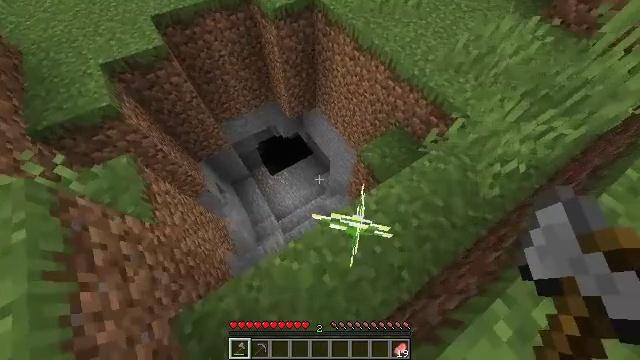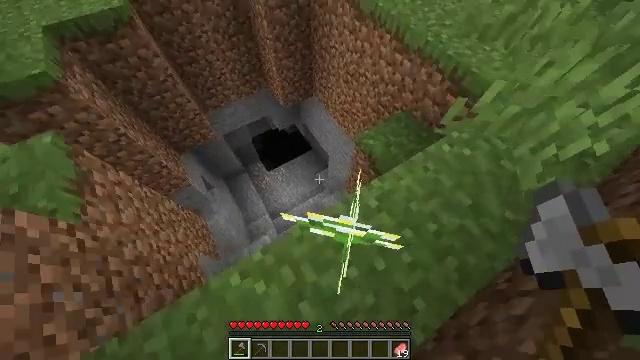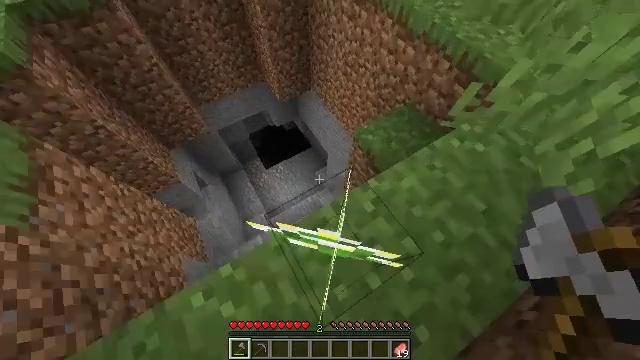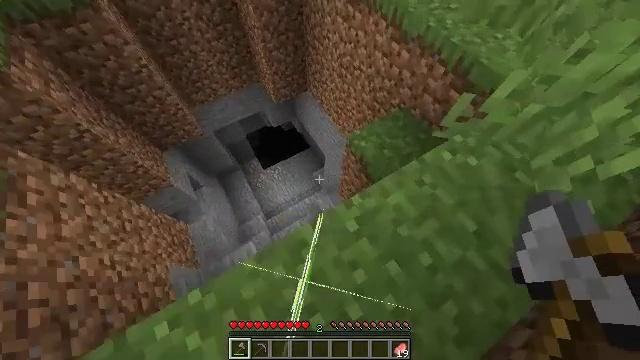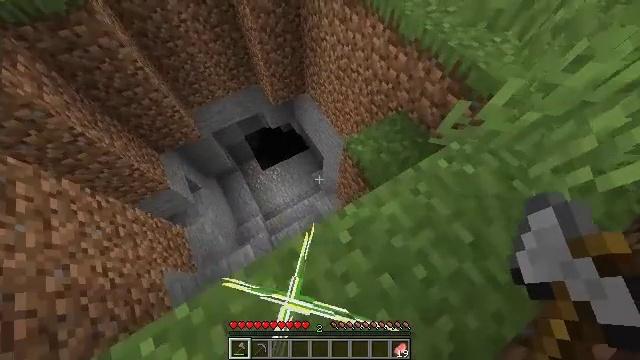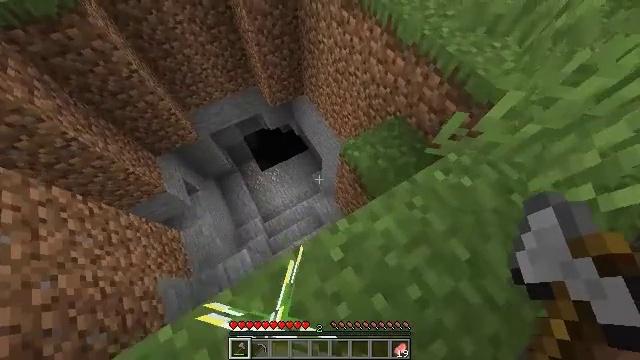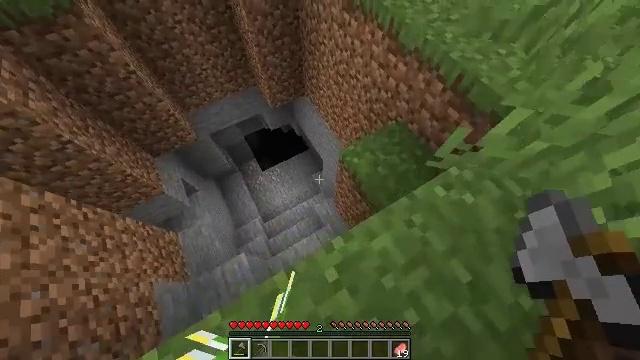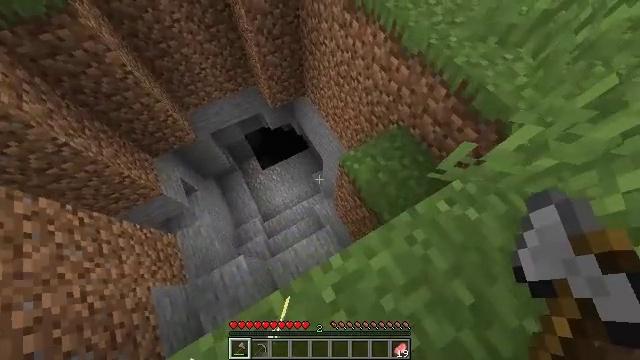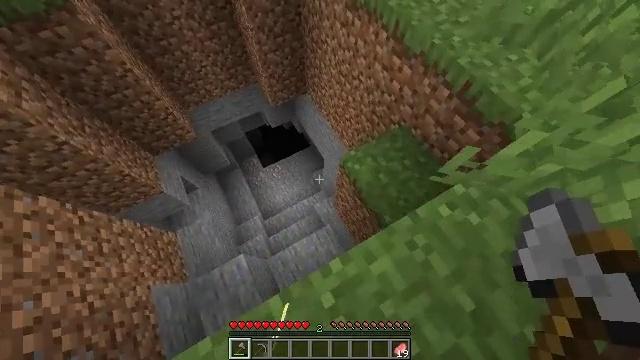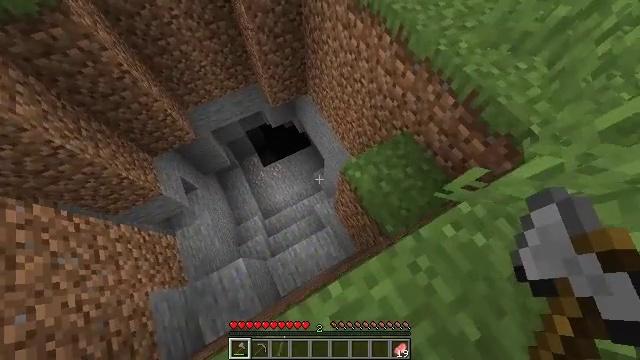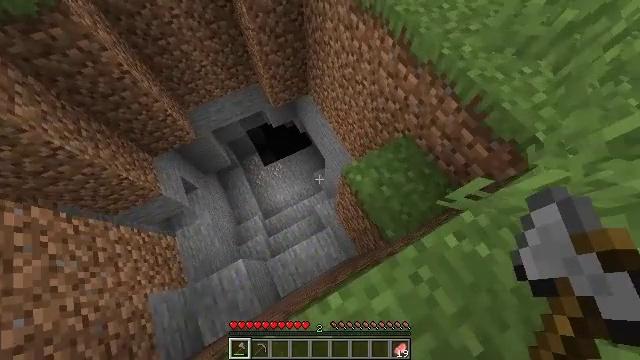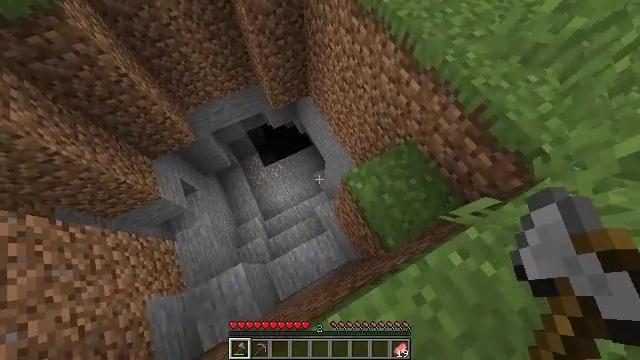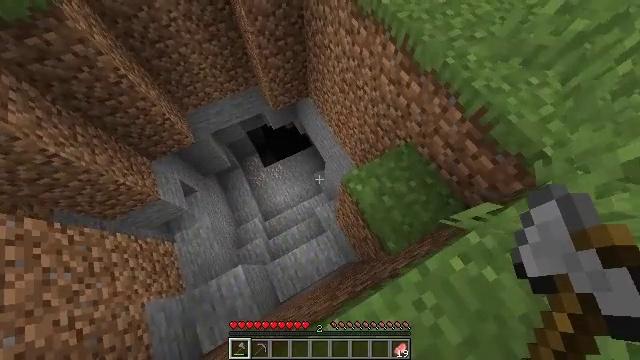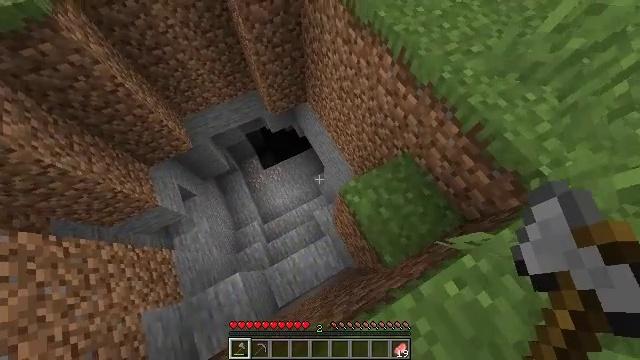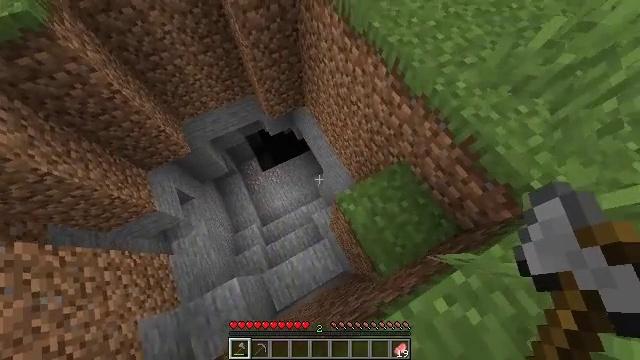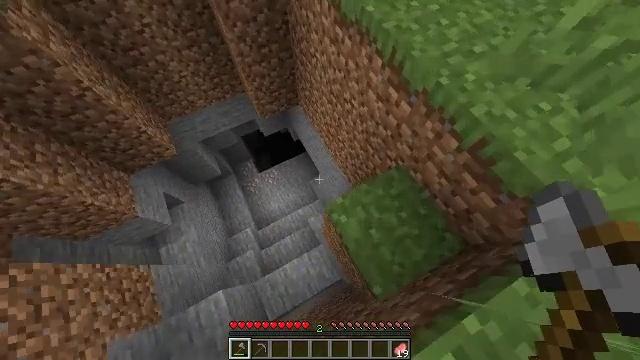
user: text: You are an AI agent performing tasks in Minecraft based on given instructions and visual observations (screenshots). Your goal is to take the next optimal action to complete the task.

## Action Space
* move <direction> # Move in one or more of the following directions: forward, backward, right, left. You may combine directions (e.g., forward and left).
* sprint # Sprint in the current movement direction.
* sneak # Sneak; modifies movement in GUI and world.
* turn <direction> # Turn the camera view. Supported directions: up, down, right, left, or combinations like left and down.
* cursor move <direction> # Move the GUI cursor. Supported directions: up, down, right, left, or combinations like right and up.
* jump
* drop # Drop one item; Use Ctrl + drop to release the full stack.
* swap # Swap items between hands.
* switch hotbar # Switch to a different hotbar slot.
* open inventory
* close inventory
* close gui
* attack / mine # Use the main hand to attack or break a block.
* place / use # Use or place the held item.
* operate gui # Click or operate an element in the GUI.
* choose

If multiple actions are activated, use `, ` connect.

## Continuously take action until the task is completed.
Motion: motion action
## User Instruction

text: Find iron ore and break it.
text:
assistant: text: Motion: move forward and move right, sneak
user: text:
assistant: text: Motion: move forward and move right, sneak
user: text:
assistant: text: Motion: move forward and move right, sneak
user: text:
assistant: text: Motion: move forward, sneak
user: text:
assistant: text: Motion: move forward, sneak
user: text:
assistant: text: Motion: move forward, sneak
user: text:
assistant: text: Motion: move forward, sneak
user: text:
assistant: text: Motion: move forward, sneak
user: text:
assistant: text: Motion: move forward, sneak
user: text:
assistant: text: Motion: move forward, sneak
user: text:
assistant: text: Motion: move forward, sneak
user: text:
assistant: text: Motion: move forward
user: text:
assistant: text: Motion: move forward and move right
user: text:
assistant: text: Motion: move forward and move right
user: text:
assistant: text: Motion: move forward and move right
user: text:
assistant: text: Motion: move forward and move right
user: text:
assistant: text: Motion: move forward
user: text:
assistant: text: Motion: no_op
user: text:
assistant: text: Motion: no_op
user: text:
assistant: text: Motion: no_op
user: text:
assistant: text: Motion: no_op
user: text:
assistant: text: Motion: move forward
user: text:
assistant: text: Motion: move forward
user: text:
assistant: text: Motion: move forward
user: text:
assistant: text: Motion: move forward
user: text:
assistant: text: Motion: turn left
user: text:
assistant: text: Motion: sneak
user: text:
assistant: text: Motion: sneak
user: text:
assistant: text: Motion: sneak
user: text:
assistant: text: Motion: sneak